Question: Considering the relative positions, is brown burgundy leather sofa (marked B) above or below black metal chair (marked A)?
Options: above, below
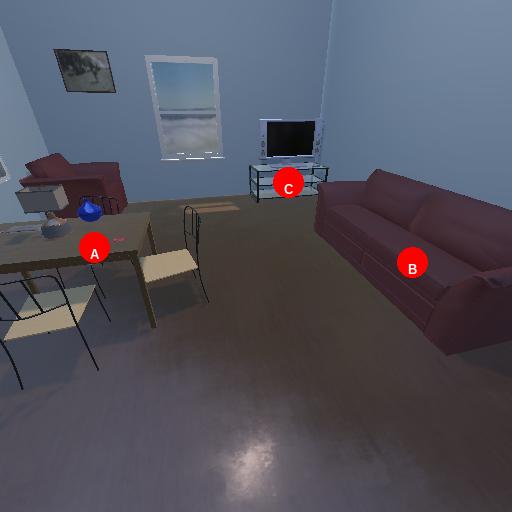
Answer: above